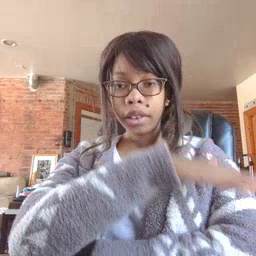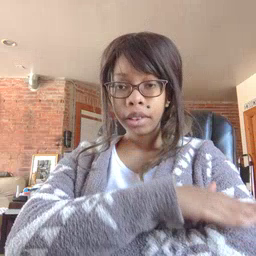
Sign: table